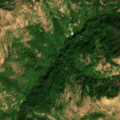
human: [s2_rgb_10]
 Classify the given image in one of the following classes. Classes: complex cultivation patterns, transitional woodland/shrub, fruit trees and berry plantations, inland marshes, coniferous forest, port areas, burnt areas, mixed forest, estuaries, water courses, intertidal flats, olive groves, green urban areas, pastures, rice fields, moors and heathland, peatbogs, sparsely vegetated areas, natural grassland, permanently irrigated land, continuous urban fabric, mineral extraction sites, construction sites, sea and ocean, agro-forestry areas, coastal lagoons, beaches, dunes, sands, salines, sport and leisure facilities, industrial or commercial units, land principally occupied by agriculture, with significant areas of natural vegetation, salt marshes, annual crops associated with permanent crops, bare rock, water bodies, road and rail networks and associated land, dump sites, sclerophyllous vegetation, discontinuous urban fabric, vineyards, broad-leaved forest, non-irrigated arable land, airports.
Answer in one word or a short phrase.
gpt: pastures, broad-leaved forest, coniferous forest, transitional woodland/shrub